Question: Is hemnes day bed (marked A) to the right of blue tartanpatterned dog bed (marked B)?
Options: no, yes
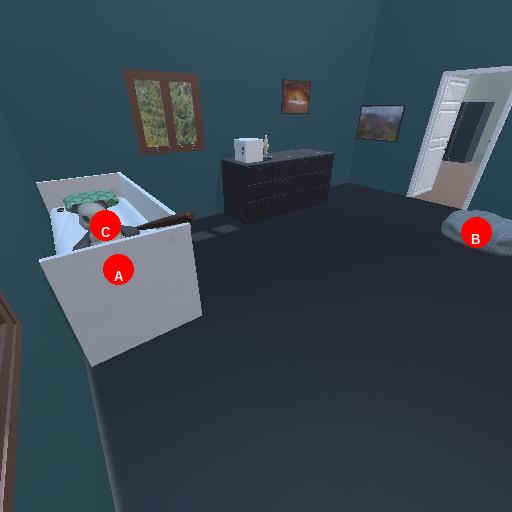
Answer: no